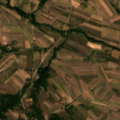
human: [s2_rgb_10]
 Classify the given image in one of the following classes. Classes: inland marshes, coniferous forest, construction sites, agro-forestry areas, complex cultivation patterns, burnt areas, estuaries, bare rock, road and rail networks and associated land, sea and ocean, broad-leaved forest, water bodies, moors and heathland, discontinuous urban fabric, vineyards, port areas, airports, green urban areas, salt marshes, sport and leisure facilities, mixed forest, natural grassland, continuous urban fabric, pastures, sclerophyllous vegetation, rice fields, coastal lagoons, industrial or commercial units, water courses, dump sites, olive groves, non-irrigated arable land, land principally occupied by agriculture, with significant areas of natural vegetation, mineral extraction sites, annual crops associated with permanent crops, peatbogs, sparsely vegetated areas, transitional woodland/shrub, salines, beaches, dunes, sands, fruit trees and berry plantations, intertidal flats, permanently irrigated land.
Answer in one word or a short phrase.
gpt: non-irrigated arable land, complex cultivation patterns, land principally occupied by agriculture, with significant areas of natural vegetation